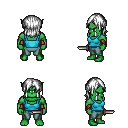
a pixel art fantasy rpg character, male body template, orc, green skin, teal pirate shirt, teal pants, white long bangs hairstyle, cloth bracers, dagger, four views (front, back, left, right), 2x2 character sprite sheet, small pixel art, hard edges, no anti-aliasing